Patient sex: M
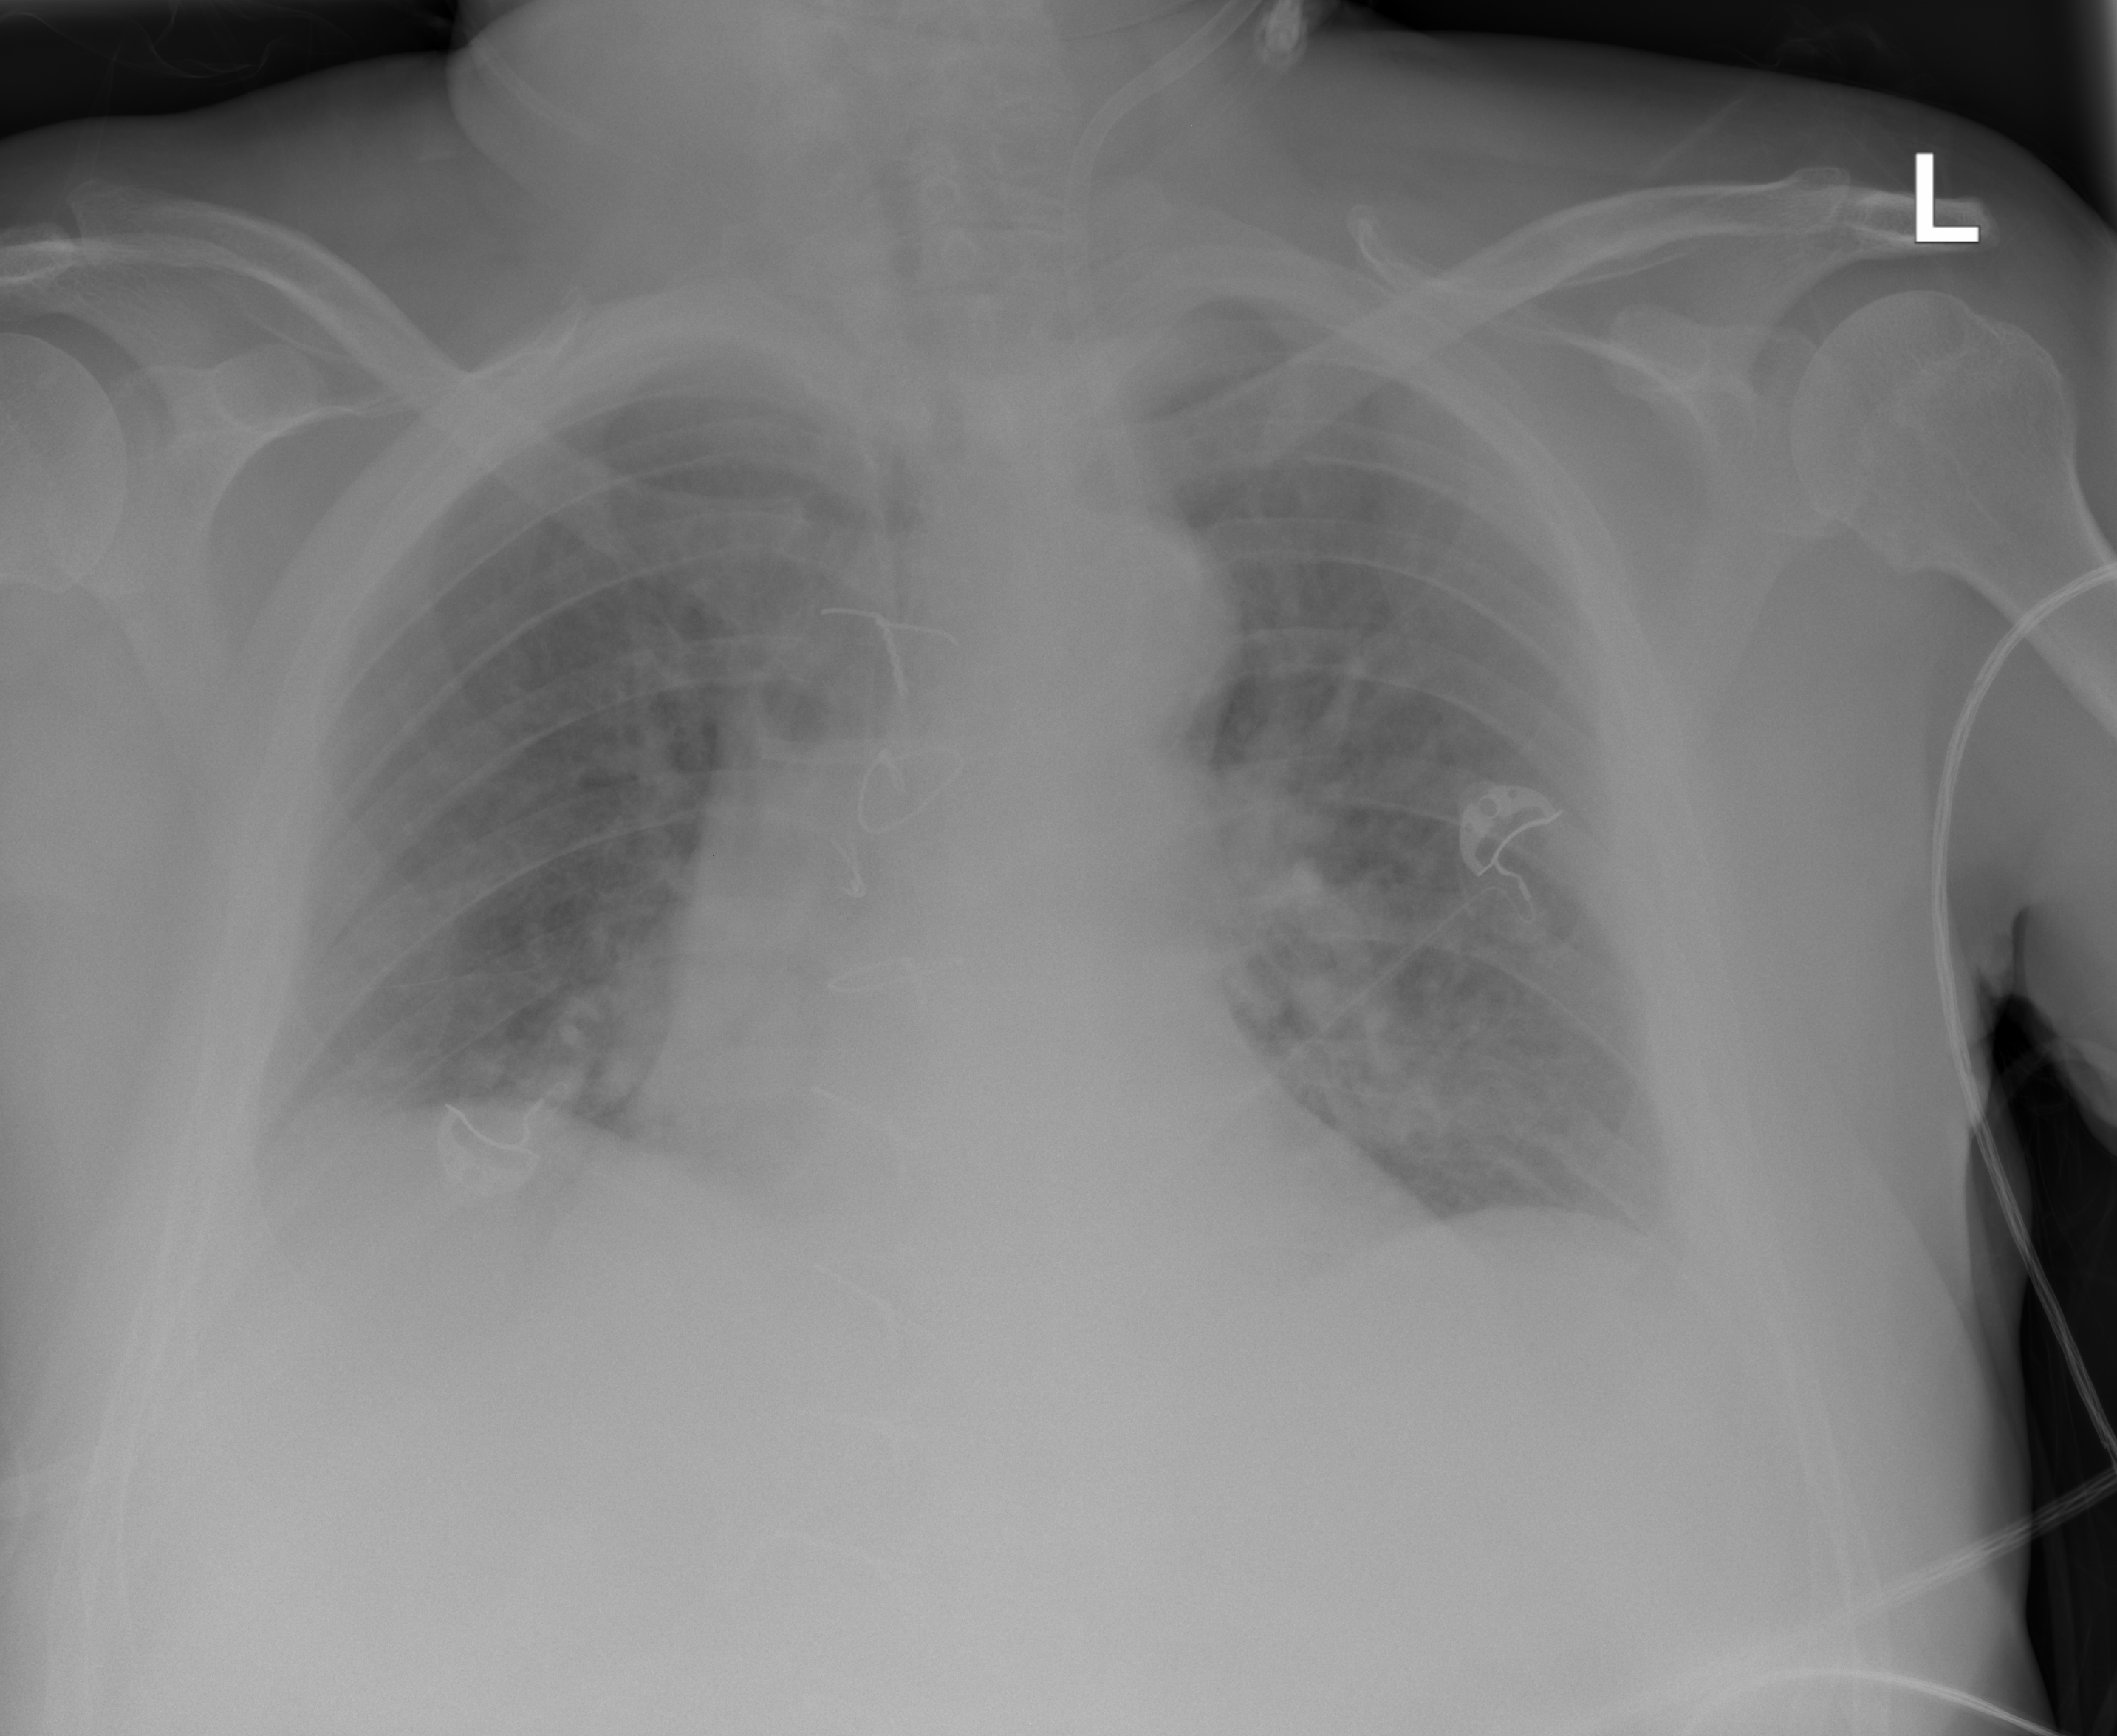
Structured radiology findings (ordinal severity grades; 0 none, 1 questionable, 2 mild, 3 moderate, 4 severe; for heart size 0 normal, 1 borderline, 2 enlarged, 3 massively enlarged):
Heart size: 0
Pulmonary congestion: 1
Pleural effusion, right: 0
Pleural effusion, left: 0
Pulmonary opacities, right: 0
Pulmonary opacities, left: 0
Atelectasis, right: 0
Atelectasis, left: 2